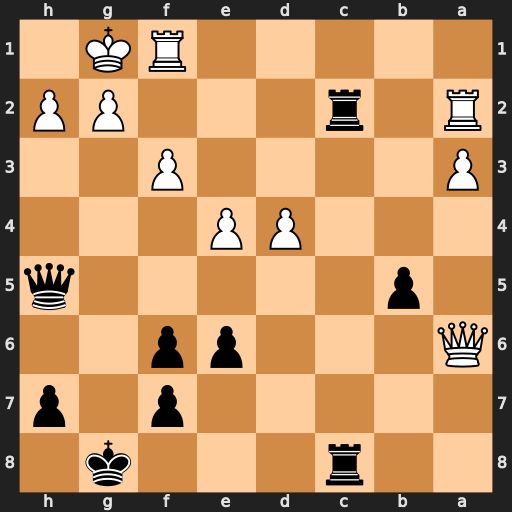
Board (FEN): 2r3k1/5p1p/Q3pp2/1p5q/3PP3/P4P2/R1r3PP/5RK1
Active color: b
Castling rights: -
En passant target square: -
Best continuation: Qg5 Qxc8+ Rxc8